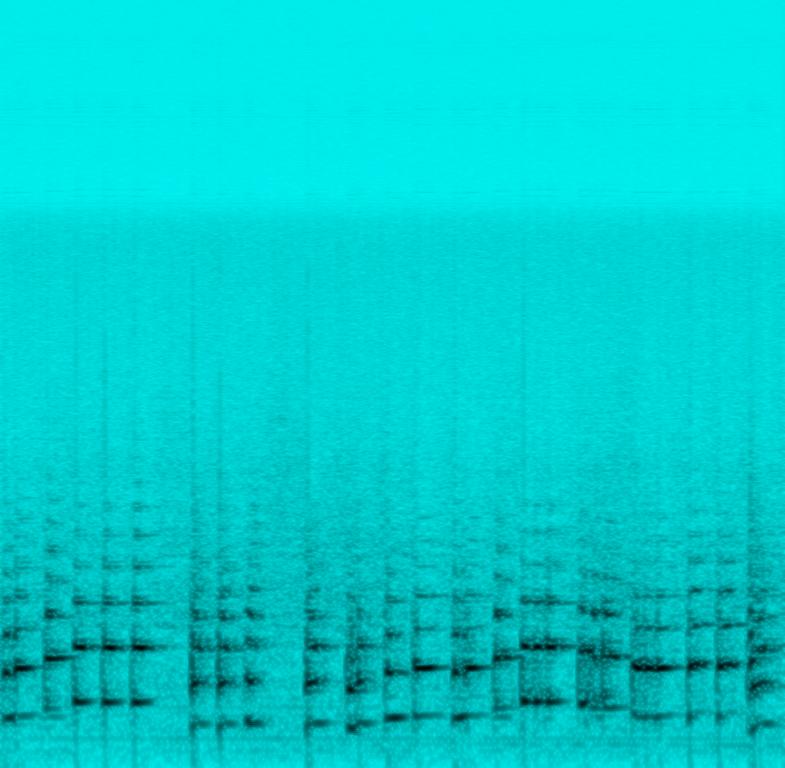
The low quality recording features a cover that consists of a muffled tuba melody. The recording is very noisy, in mono - as it was probably recorded with a phone, but it sounds happy and fun.